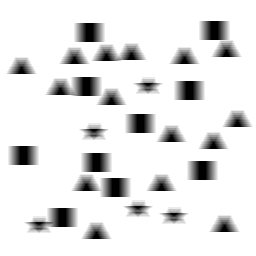
Squares: 10
Triangles: 15
Stars: 5
Total shapes: 30